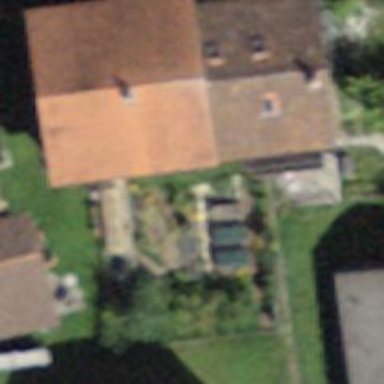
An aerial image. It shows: Simple house.